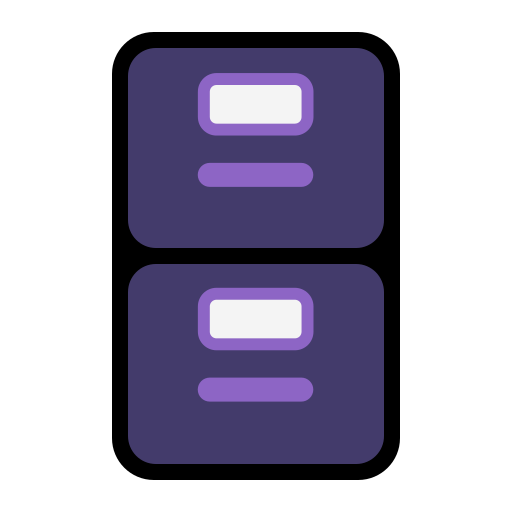
file cabinet flat